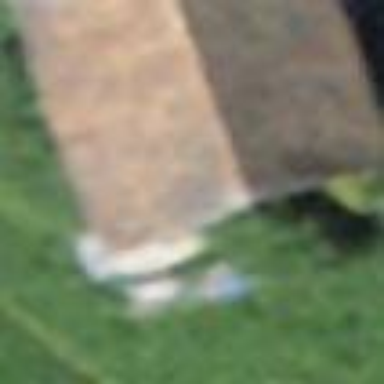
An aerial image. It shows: Shed building.